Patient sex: M
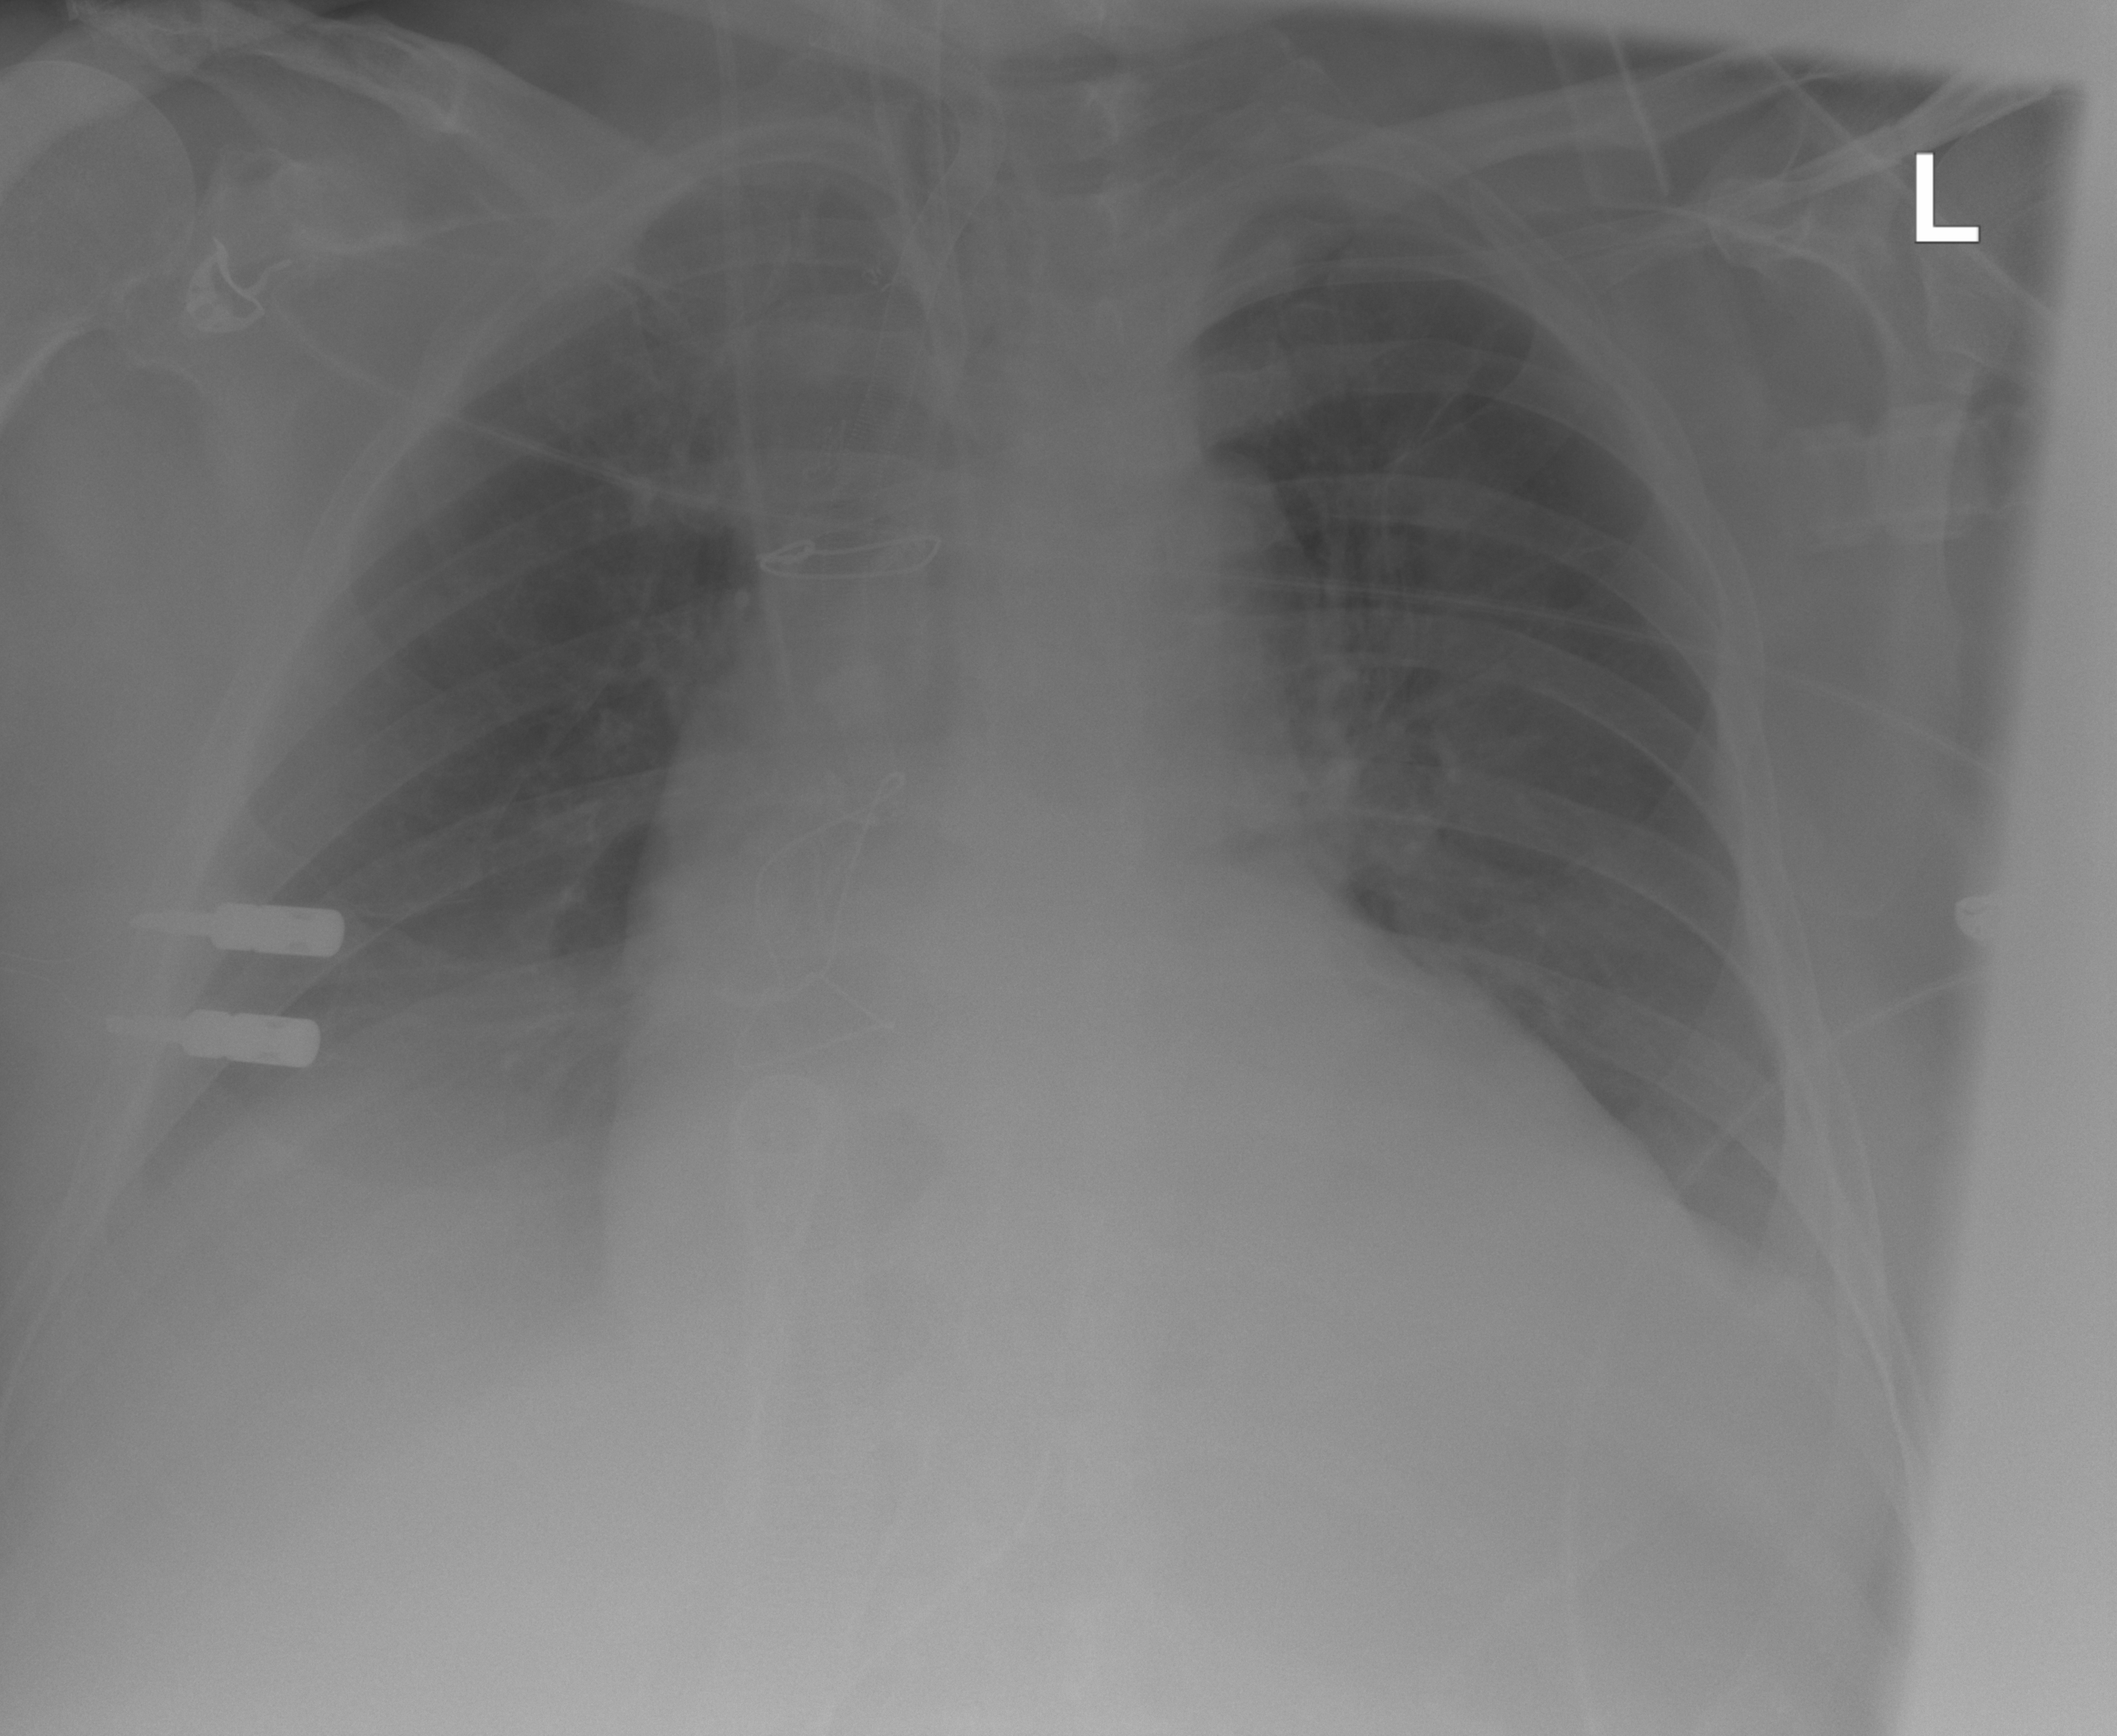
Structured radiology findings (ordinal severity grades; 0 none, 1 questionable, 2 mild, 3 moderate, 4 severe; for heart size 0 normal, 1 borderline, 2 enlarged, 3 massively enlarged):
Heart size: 2
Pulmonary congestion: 0
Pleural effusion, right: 3
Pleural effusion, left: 2
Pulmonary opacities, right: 0
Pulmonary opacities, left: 0
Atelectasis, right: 0
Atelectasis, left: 0